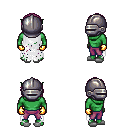
a pixel art fantasy rpg character, male body template, orc, green skin, white tattered cape, magenta pants, pink bangs hairstyle, metal helm, gold gloves, white slippers, four views (front, back, left, right), 2x2 character sprite sheet, small pixel art, hard edges, no anti-aliasing